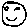
Label: smiley face